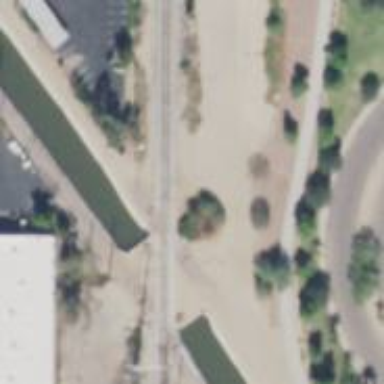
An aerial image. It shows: Culvert underpass for canal.